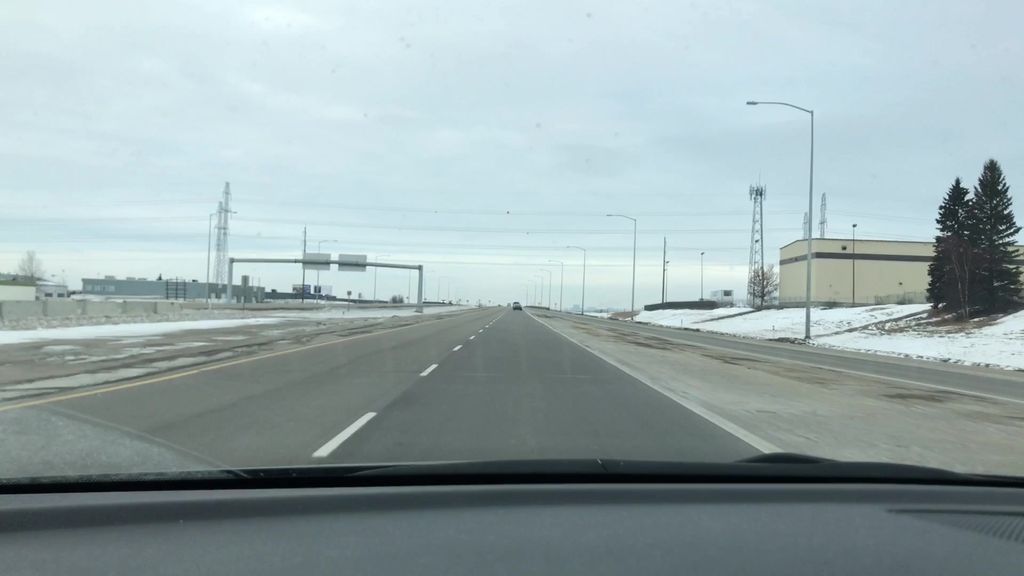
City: edmonton